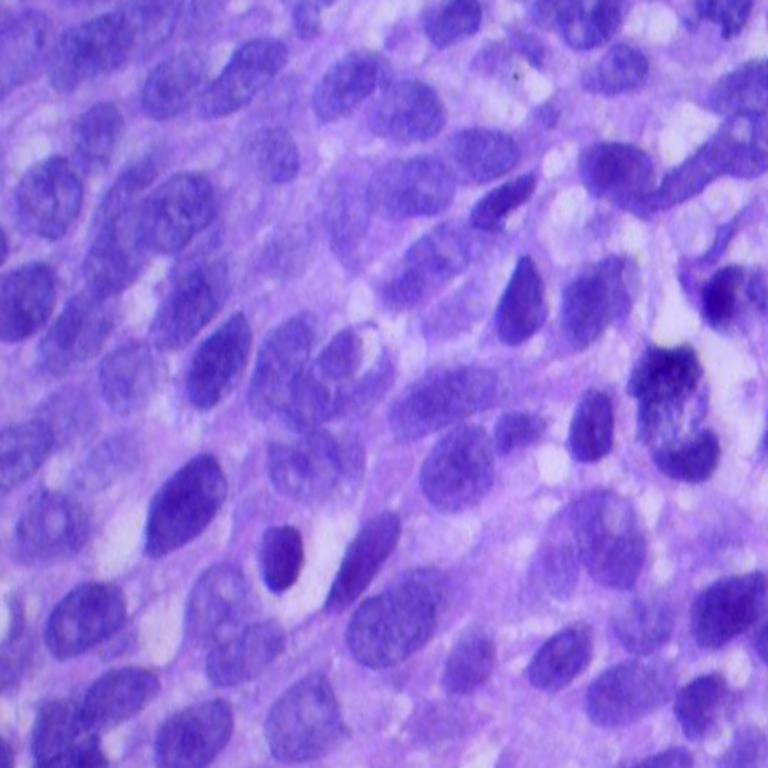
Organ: lung
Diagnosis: squamous carcinomas